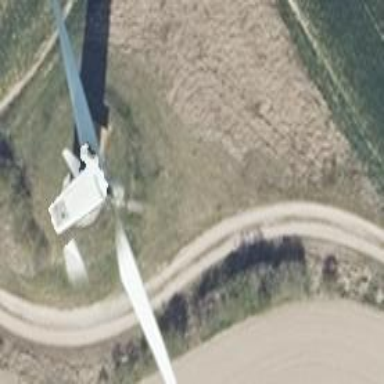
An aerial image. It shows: Wind generator with horizontal axis. The generator is wind turbine.